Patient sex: M
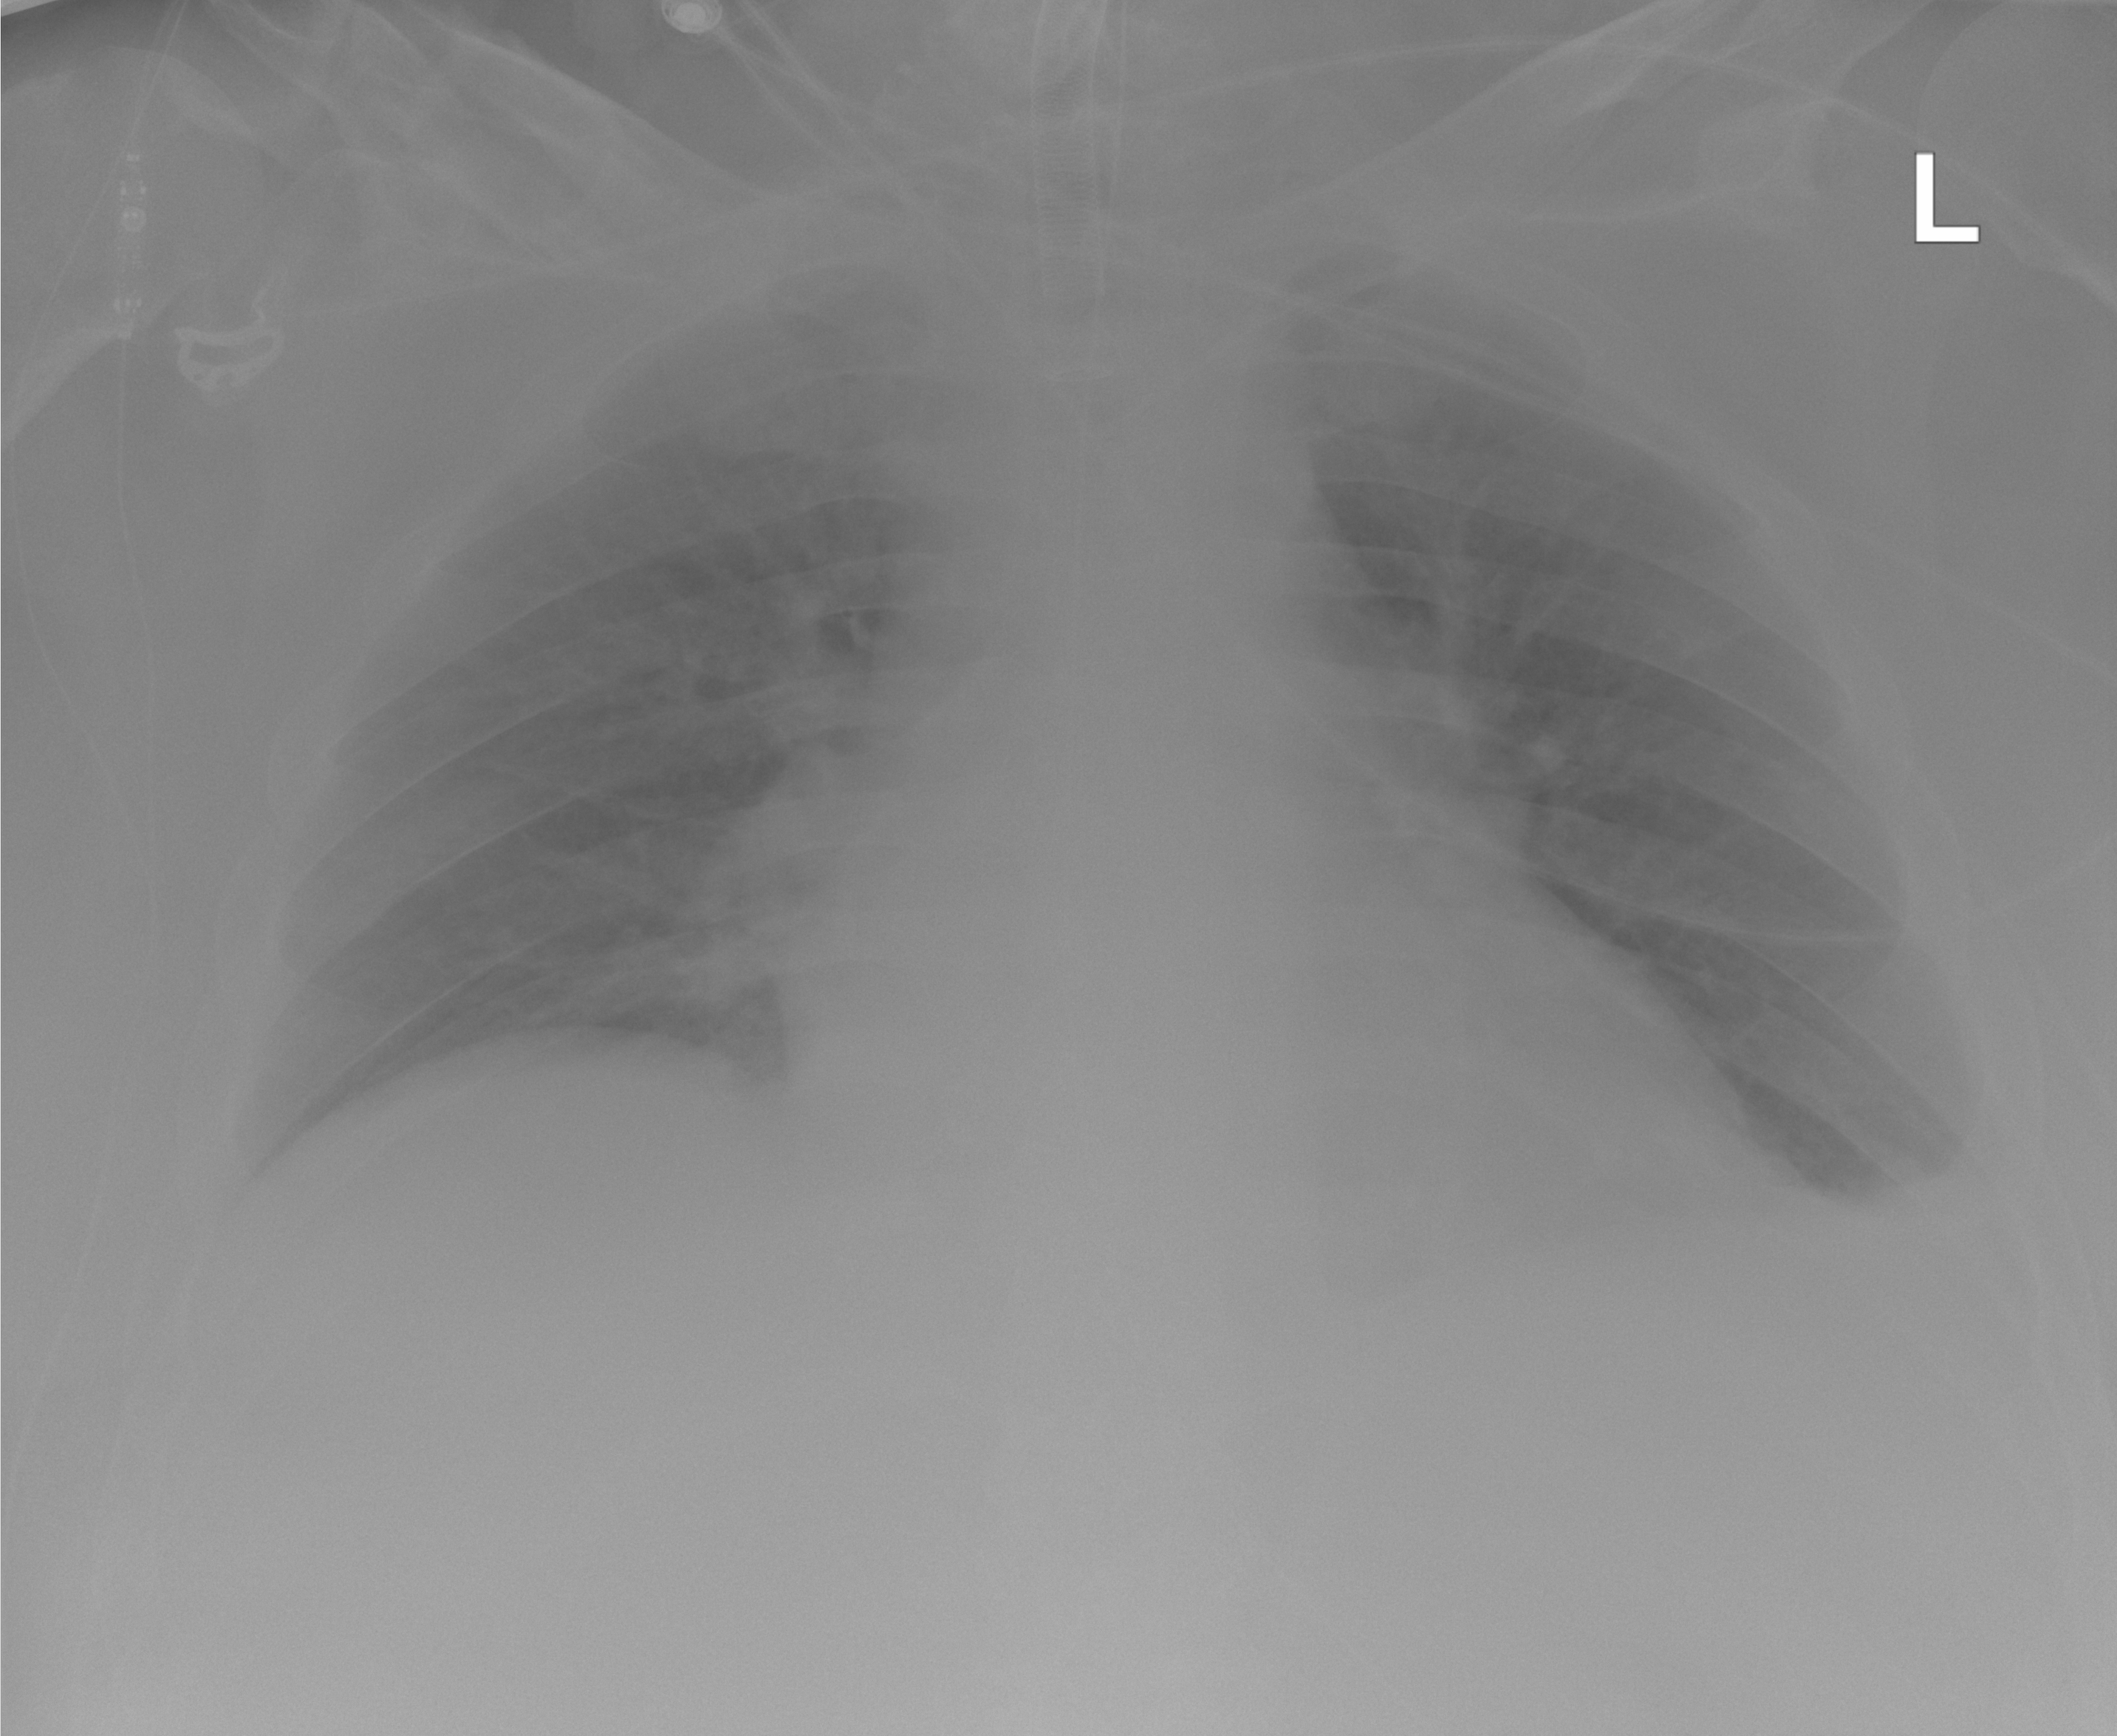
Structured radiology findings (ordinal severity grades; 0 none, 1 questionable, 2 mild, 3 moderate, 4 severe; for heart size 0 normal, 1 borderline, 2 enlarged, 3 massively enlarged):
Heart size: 0
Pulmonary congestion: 0
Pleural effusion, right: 0
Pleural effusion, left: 2
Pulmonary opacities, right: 0
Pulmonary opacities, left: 2
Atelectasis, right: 0
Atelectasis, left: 2